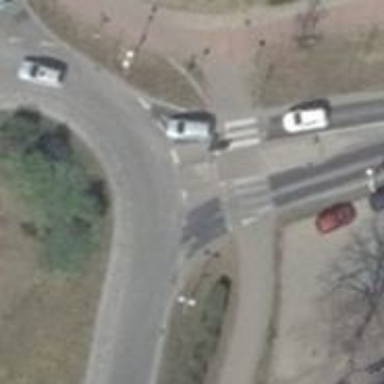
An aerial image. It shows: Uncontrolled zebra crossing with pedestrian island.